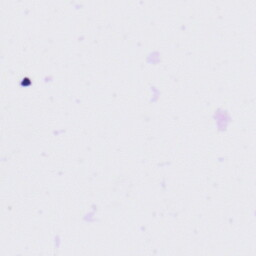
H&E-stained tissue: Tonsil